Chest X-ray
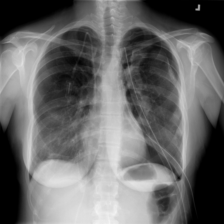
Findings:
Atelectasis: negative
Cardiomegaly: negative
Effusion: negative
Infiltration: negative
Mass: negative
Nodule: negative
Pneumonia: negative
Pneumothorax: negative
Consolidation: negative
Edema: negative
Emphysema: negative
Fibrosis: negative
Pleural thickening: negative
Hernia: negative